Aerial crown-view tile of a tropical tree (Barro Colorado Island, Panama), acquired 20250818:
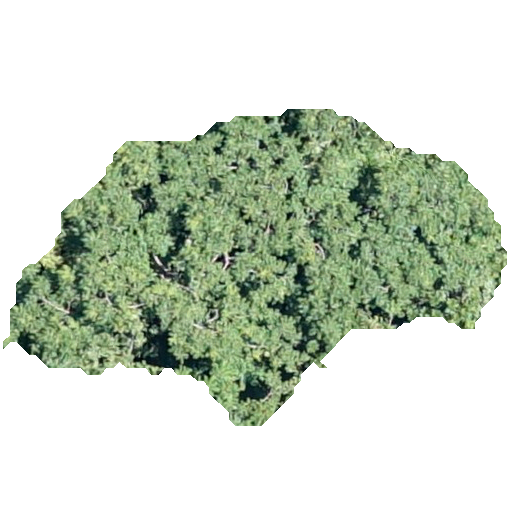
Species: Spondias radlkoferi
GBIF accepted scientific name: Spondias radlkoferi
Crown area: 141.186 m²